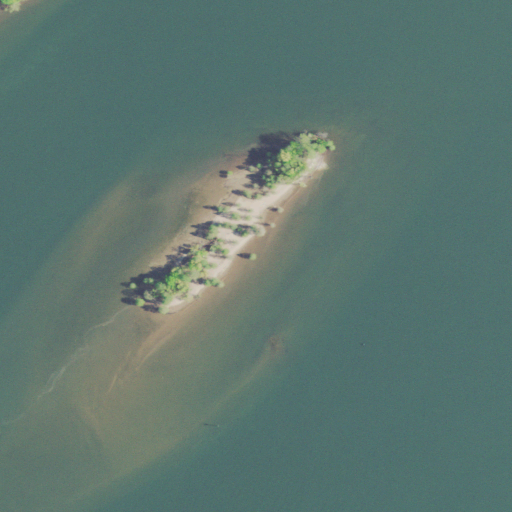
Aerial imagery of island in Tennessee named Ziegler Island (historical) containing only open water